Явления атмосферного электричества можно лицезреть любому человеку в повседневной жизни. Каждый из нас хоть и побаивается, а всё же восхищается красотой возникающих в небе молний, или же с восторгом наблюдает за искрами в воздухе. В рамках данной задачи вам предлагается поближе познакомиться с возникающими в атмосфере электрическими явлениями.
Часть A. Перезарядка дождевых капель (4.6 балла) Первая возникающая мысль о заряде дождевых капель состоит в том, что они при падении сохраняют тот же заряд, который несли внутри облаков, т.е в среднем равный нулю. Как показывает опыт, данное предположение неверно, и средний заряд падающих на поверхность Земли капель положительный. Данная часть задачи посвящена объяснению и количественному анализу этого явления. Вам наверняка известен закон Ома в дифференциальной форме: $$\vec{j}=\sigma\vec{E}{,} $$ где $\vec{j}$ и $\vec{E}$ — плотность тока и напряжённость электростатического поля в среде, а $\sigma$ — величина, обратная удельному сопротивлению и называющаяся проводимостью. В атмосферном воздухе величина плотности тока обусловлена движением положительно и отрицательно заряженных ионов, движение которых происходит независимо друг от друга, в силу чего можно написать: $$\vec{j}=\vec{j}_++\vec{j}_-{,} $$ где $\vec{j}_+$ и $\vec{j}_-$ — плотности токов, обусловленные движением положительно и отрицательно заряженных ионов соответственно. Каждая из плотностей тока оказывается пропорциональной напряжённости электростатического поля $\vec{E}$, поэтому закон Ома в дифференциальной форме для атмосферы записывается следующим образом: $$\vec{j}=\sigma_+\vec{E}+\sigma_-\vec{E}{.} $$ Здесь $\sigma_+$ характеризует плотность тока, обусловленную движением положительно заряженных ионов, а $\sigma_-$ — плотность тока, обусловленную движением отрицательно заряженных ионов. При этом $\sigma_+$ и $\sigma_-$ являются строго положительными величинами. Из положительности проводимостей $\sigma_+$ и $\sigma_-$ следует, что положительно заряженные ионы движутся вдоль направления электрического поля, а отрицательно заряженные ионы — противоположно ему. Разница между положительно и отрицательно заряженными ионами в атмосфере заключается не только в отличии знаков их зарядов, но и в их концентрациях. В Земной атмосфере преобладают положительные ионы, поэтому для неё всегда будем считать выполненным соотношение: $$\sigma_+{>}\sigma_-{.} $$ Перейдём непосредственно к постановке задачи. Водяная капля, которую можно считать проводящим шаром радиусом $R$, расположена в направленном вертикально вниз электростатическом поле напряжённостью $\vec{E}_0$. Капля движется в атмосфере с положительными и отрицательными ионами, проводимости которых равны $\sigma_+$ и $\sigma_-$ соответственно. Глобальной целью данной части задачи является нахождение стационарного заряда капли $Q_0$. При достаточно быстром падении капли по отношению к окружающему воздуху изменение заряда шара обусловлено только движением ионов к поверхности капли.
Пусть проводящий шар радиусом $R$, несущий заряд $Q$, помещён в однородное электростатическое поле напряжённостью $\vec{E}_0$. Определите полную напряжённость $\vec{E}$ электрического поля в точке с радиус-вектором $\vec{r}$ относительно центра шара, находящейся вне шара. Ответ выразите через $Q$, $\vec{E}_0$, $R$, $\varepsilon_0$ и $\vec{r}$. Пусть $\vec{n}$ — вектор нормали к поверхности шара, направленный наружу.
Пусть $\theta$ — угол между направлением вектора электростатического поля $\vec{E}_0$ и радиус-вектором $\vec{r}$ некоторой точки поверхности шара относительно его центра. Определите проекцию напряжённости электрического поля $E_n(\theta)$ на направление нормали. Ответ выразите через $Q$, $E_0$, $R$, $\varepsilon_0$ и $\theta$.
При каких значениях заряда $Q$ шара величина $E_n$ может обращаться в ноль? Ответ выразите через $E_0$, $\varepsilon_0$ и $R$. Далее во всех пунктах считайте, что заряд шара $Q$ попадает в найденный вами диапазон. Перейдём к анализу изменения заряда шара. Рассмотрим некоторый элемент его поверхности $dS$ с вектором нормали $\vec{n}$. Если в рассматриваемой точке поверхности шара напряжённость электростатического поля равна $\vec{E}$, то в единицу времени на данный участок поверхности поступает заряд $dq/dt$, равный: $$\cfrac{dq}{dt}=\begin{cases} -\sigma_-E_ndS\quad\text{при}\quad E_n{>}0\\ -\sigma_+E_ndS\quad\text{при}\quad E_n{<}0 \end{cases} $$ Совпадение знаков в обоих случаях обусловлено тем, что при $E_n{>}0$ на поверхность шара попадают отрицательные ионы, а при $E_n{<}0$ — положительные.
Пусть заряд шара равен $Q$. При каком значении угла $\theta_0$ компонента напряжённости $E_n(\theta_0)$ обращается в ноль? Ответ выразите через $Q$, $E_0$, $\varepsilon_0$ и $R$. Определите также, при каких значениях угла $\theta$ на поверхность шара попадают отрицательные ионы, а при каких — положительные. Ответы выразите через $\theta_0$.
Определите полную производную по времени заряда шара $dQ/dt$. Ответ выразите через $Q$, $E_0$, $\varepsilon_0$, $R$, $\sigma_+$, $\sigma_-$ и, если понадобится, $\theta_0$.
Определите стационарный заряд шара $Q_0$, при котором он остаётся постоянным во времени. Ответ выразите через $E_0$, $\varepsilon_0$, $R$, $\sigma_+$ и $\sigma_-$. Пусть $\Delta{Q}=Q-Q_0$ — отклонение заряда шара от стационарного. В момент времени $t=0$ отклонение заряда шара от стационарного составляло $\Delta{Q}_0=Q(0)-Q_0$, причём $|\Delta{Q}_0|\ll{Q}_0$.
При малых значениях $\Delta{Q}$ зависимость $\dot{Q}(\Delta{Q})$ можно представить в виде: $$\dot{Q}\approx A\Delta{Q}{.} $$\dot{Q}\approx A\Delta{Q}{.} $$\dot{Q}\approx A\Delta{Q}{.} $$ $$\dot{Q}\approx A\Delta{Q}{.} $$ $$\dot{Q}\approx A\Delta{Q}{.} $$ Выразите $A$ через $\sigma_+$, $\sigma_-$ и $\varepsilon_0$. Является ли найденное значение заряда $Q_0$ устойчивым? Ответ обоснуйте.
Часть B. Возникновение коронного разряда на острие (2.4 балла) Рассмотрим вопрос об аномальном увеличении напряжённости электростатического поля вблизи остроконечных предметов. Пусть проводником является вытянутый эллипсоид вращения, заданным уравнением: $$\cfrac{z^2}{a^2}+\cfrac{x^2+y^2}{b^2}=1{.} $$ Здесь $a$ и $b$ обозначают большую и малую полуоси эллипсоида соответственно. Ось $z$ эллипсоида ориентирована параллельно внешнему однородному электростатическому полю напряжённостью $\vec{E}_0$, направленному вертикально вниз. Можно показать, что напряжённость $\vec{E}$ электрического поля внутри изолированного равномерно заряженного по объёму эллипсоида вращения зависит линейно от координат $x{,}y{,}z$: $$\vec{E}=\cfrac{\rho}{\varepsilon_0}\left(Az\vec{e}_z+B(x\vec{e}_x+y\vec{e}_y)\right){.} $$ Здесь $A$ и $B$ $$A=\left(\cfrac{b}{c}\right)^2\left(\cfrac{a}{c}\cdot\ln\cfrac{a+c}{b}-1\right)\qquad B=\cfrac{a}{2c}\left(\cfrac{a}{c}-\left(\cfrac{b}{c}\right)^2\ln\cfrac{a+c}{b}\right){,} $$ где $c=\sqrt{a^2-b^2}$ — половина расстояния между фокусами эллипсоида. Если $b\ll{a}$, то указанные выражения можно приблизить следующими: $$A\approx \left(\cfrac{b}{a}\right)^2\left(\ln\cfrac{2a}{b}-1\right)\qquad B\approx\cfrac{1}{2}\left(1-\left(\cfrac{b}{a}\right)^2\ln\cfrac{2a}{b}\right) $$ Далее во всех пунктах, требующих подстановки $A$, используйте приближённое выражение. Задача о помещении проводящего эллипсоида в однородное электрическое поле, направленное параллельно его оси $z$, может быть решена аналогично задаче для проводящего шара: Рассмотрим два эллипсоида с совпадающей осью $z$, несущих заряды с постоянными плотностями $\rho$ и $-\rho$. Центр положительного эллипсоида имеет радиус—вектор $\vec{l}$ относительно центра отрицательно заряженного эллипсоида.
Получите зависимость отклонения заряда шара $\Delta{Q}$ от времени $t$. Ответ выразите через $\Delta{Q}_0$, $\varepsilon_0$, $\sigma_+$, $\sigma_-$ и $t$. Покажите также, что вид временной зависимости определяется только произведением $\sigma_+\sigma_-$. Далее мы изучим комплекс явлений, называемых грозовыми. Он охватывает целый ряд вопросов относящихся и к грозовым разрядам, то есть молниям, и к тлеющим разрядам, связанным с коронированием остроконечных предметов.
Определите вектор $\vec{E}$ напряжённости электростатического поля в области пересечения изолированных эллипсоидов. Ответ выразите через $\rho$, $\vec{l}$, $\varepsilon_0$ и $A$. Если расстояние $l$ между центрами эллипсоидов устремить к нулю, то их комбинацию можно рассматривать как один эллипсоид с постоянным вектором поляризации $\vec{P}$.
Рассмотрим изолированный равномерно поляризованный вдоль оси $z$ эллипсоид. Пусть напряжённость электростатического поля внутри эллипсоида равняется $\vec{E}$. Определите вектор поляризации эллипсоида $\vec{P}$. Ответ выразите через $\vec{E}$, $\varepsilon_0$ и $A$. Рассмотрим незаряженный проводящий эллипсоид, помещённый в однородное электростатическое поле напряжённостью $\vec{E}_0$, направленное вдоль оси $z$ эллипсоида.
Определите вектор поляризации $\vec{P}$ эллипсоида. Ответ выразите через $\vec{E}_0$, $\varepsilon_0$ и $A$. Определите также максимальную величину поверхностной плотности заряда $\sigma_{max}$ на поверхности эллипсоида. Ответ выразите через $P$.
Выразите полную компоненту напряжённости электростатического поля $E_n$ на поверхности проводника через поверхностную плотность заряда $\sigma$ и $\varepsilon_0$. Определите максимальную величину напряжённости $E_{max}$ электростатического поля на поверхности эллипсоида. Ответ выразите через $E_0$ и $A$. Рассмотрим половину равномерно поляризованного вдоль оси $z$ эллипсоида так, как показано на рисунке ниже. Своим экваториальным сечением он контактирует с бесконечной проводящей плоскостью.
В листах ответов приведён рисунок, на котором над бесконечной проводящей плоскостью расположен точечный диполь, дипольный момент которого направлен перпендикулярно плоскости. В листах ответов приведите электростатическое изображение диполя в проводящей плоскости. Используя полученный результат, приведите в листах ответов электростатическое изображение половины равномерно поляризованного эллипсоида вращения, контактирующего с проводящей плоскостью экваториальным сечением. Приведённые рассуждения могут быть использованы при изучении реальной конструкции: Рассмотрим проводник в форме половины вытянутого эллипсоида вращения с полуосями $a = 1\text{км}$ и $b = 1\text{мм}$, покоящегося своим экваториальным сечением на горизонтальной поверхности Земли, которую также можно считать проводящей. В атмосфере, на большом удалении от эллипсоида, присутствует направленное вертикально вниз электростатическое поле напряжённостью $E_0 = 100 \text{В}/\text{м}$.
Часть C. Извлечение электричества из атмосферы (1.6 балла) С помощью конструкции, похожей на рассмотренную в части $\mathrm{B}$ задачи, можно добиться извлечения электрического заряда из атмосферы. В данной части задачи проводимость атмосферного воздуха при нормальных условиях равна $\sigma_0$, а эффектами, описанными в части $\mathrm{A}$ задачи, можно пренебречь. Рассмотрим проводящий шар радиусом $R_0$, соединённый с Землёй длинным тонким прямолинейным проводом длиной $h \gg R_0$. Радиус провода считайте малым по сравнению с $R_0$. Электростатическое поле в атмосфере Земли можно принять постоянным, направленным вертикально вниз и равным $E_0$.
Покажите, что выражение для максимальной напряжённости электростатического поля $E_{max}$ совпадает с выражением, найденным в пункте $\mathrm{B4}$, и найдите его численное значение. Достаточно ли величины напряжённости электростатического поля $E_0$ для пробоя воздуха в какой—либо точке пространства, если он происходит при напряжённости, равной $E_\text{пр}=30~\text{кВ}/\text{см}$?
Принимая потенциал шара равным потенциалу на поверхности Земли, т.е нулю, определите величину заряда $q_0$ шара. Ответ выразите через $\varepsilon_0$, $E_0$, $R_0$ и $h$. Влиянием электростатического поля шара на электростатическое поле Земли можно пренебречь. Влиянием электростатического поля зарядов, расположенных на проводе, можно пренебречь во всём пространстве.
Определите величину силы тока $I$, перетекающего из атмосферы в шар, если проводимость воздуха во всей атмосфере можно принять равной $\sigma_0$. Ответ выразите через $E_0$, $R_0$, $h$, $\varepsilon_0$ и $\sigma_0$. Из результатов, полученных в предыдущих пунктах частей $\mathrm{B}$ и $\mathrm{C}$ видно, что величина напряжённости электростатического поля вблизи поверхности проводника может достигать достаточно больших величин, что приводит к ионизации ближайших к нему слоёв воздуха и сильному увеличению их проводимости. Для учёта данного эффекта будем считать, что проводящий шар находится внутри сферической оболочки с внутренним и внешним радиусами $R_0$ и $R$ соответственно, в которой расположен ионизированный воздух с проводимостью $\sigma$. На расстояниях $r{>}R$ от центра шара проводимость остаётся равной $\sigma_0$.Считайте распределение зарядов в среде стационарным, так что в любой точке пространства плотность заряда остаётся постоянной.В данной системе заряд располагается только на сферических поверхностях радиусами $R_0$ и $R$, причём на поверхности радиусом $R_0$ суммарный заряд равен $q_0$, а на поверхности радиусом $R$ — $q$ (см.рис).
Запишите выражение для условия равенства нулю потенциала шара. В уравнение могут войти $E_0$, $h$, $q_0$, $q$, $R_0$ и $R$.
Из условия равенства силы текущего тока $I$, пересекающего сферическую поверхность внутри и вне ионизированного слоя, получите уравнение, связывающее заряды $q_0$ и $q$. В уравнение также могут войти проводимости $\sigma_0$ и $\sigma$.
Определите величину силы тока $I$, перетекающего из атмосферы в шар в этом случае. Ответ выразите через $E_0$, $R_0$, $R$, $h$, $\varepsilon_0$, $\sigma_0$ и $\sigma$.
Часть D. Канал распространения молнии (2.4 балла) Исследуем образование и развитие грозового разряда. Для примера рассмотрим механизм образования молнии из острия, рассматриваемого в части $\mathrm{B}$ задачи. Проводник может создавать рядом с собой сильное электростатическое поле, вызывающее ионизацию воздуха. Ионизированный воздух ведёт себя как проводник относительно долгое время, так как процесс рекомбинации ионов в нём происходит медленно. В результате этого проводящая область пространства будет разрастаться, пока величины электростатического поля будет хватать для ионизации. Если образующаяся таким образом проводящая область (искровой канал) соединит облака и поверхность Земли, то по нему сможет течь электрический ток очень большой величины. Данная часть задачи посвящена оценке скорости образования искрового канала. Экспериментально получено, что она примерно равна скорости движения свободных электронов на границе проводящей области, где напряжённость поля равна критическому значению $E_\text{пр}$, при котором происходит ионизация. Предполагаемая модель явления выглядит следующим образом: В атмосферной области находятся электроны с зарядом $-e$, масса которых равна $m$. Также в атмосфере находятся нейтральные молекулы воздуха, масса $M$ которых во много раз превышает массу электронов, т.е $M\gg{m}$. Под воздействием электростатического поля электроны приобретают ускорение и сталкиваются с молекулами воздуха, при этом среднее расстояние, проходимое электронами между двумя последовательными столкновениями с молекулами воздуха, равняется $\lambda$. Величина $\lambda$ называется длиной свободного пробега. Молекулы воздуха при этом можно всегда считать неподвижными. Средняя кинетическая энергия теплового движения электронов равна $\overline{W}$ и настолько велика, что между двумя последовательными столкновениями практически не успевает измениться. Считайте, что величина $\overline{W}$ связана со средним значением скорости теплового движения электронов $\overline{v}_\text{т}$ соотношением: $$\overline{W}=\cfrac{m\overline{v}^2_\text{т}}{2}{.} $$ Вся данная конструкция расположена в однородном электрическом поле $\vec{E}$, направленном противоположно скорости распространения искрового канала. Средний вектор тепловой скорости теплового движения электронов равен нулю: $$\langle\vec{v}_\text{т}\rangle=0{.} $$ Тогда среднее перемещение электронов в направлении электростатического поля за время $\tau=\lambda/\overline{v}_\text{т}$, соответствующее характерному времени движения электрона между двумя последовательными столкновениями с молекулами воздуха, составляет: $$\langle\vec{S}\rangle=\langle\vec{v}_\text{т}\rangle\tau+\vec{a}\tau^2/2=\vec{a}\tau^2/2\Rightarrow \vec{u}=\cfrac{\langle\vec{S}\rangle}{\tau}=\cfrac{\vec{a}\tau}{2}{.} $$ Вектор $\vec{u}$ называется средней скоростью дрейфа электронов в электростатическом поле. Данная величина равна скорости распространения искрового канала.
Покажите, что при $R\approx R_0$ приближённое выражение для силы тока $I$ переходит в выражение, соответствующее отсутствию ионизированного слоя.
Определите величину дрейфовой скорости $u$ движения электронов. Ответ выразите через $e$, $E$, $\lambda$, $m$ и $\overline{v}_\text{т}$. Когда среднее значение кинетической энергии теплового движения электронов достигает стационарного значения $\overline{W}$ — средняя мощность потерь кинетической энергии электронов при столкновении с молекулами воздуха компенсируется работой электрического поля по перемещению электронов.
Из баланса энергии определите среднюю величину $\overline{\Delta{W}}$ потери кинетической энергии электрона при столкновении с молекулами воздуха. Ответ выразите через $e$, $E$, $\lambda$, $m$ и $\overline{W}$. Величина $\overline{\Delta{W}}$ также может быть найдена непосредственно из анализа столкновений. Для определения величины $\overline{\Delta W}$ примем следующую модель:
Получите точное выражение для величины $\overline{\Delta{W}}/\overline{W}$. Ответ выразите через $m$ и $M$. Упростите ваш ответ с учётом $m\ll{M}$. Если вы не смогли решить этот пункт — в дальнейшем считайте, что $\overline{\Delta{W}}/\overline{W}=m/M$.
Определите стационарное значение кинетической энергии теплового движения электронов $\overline{W}$ и скорости образования искрового канала $u$. Ответы выразите через $m$, $M$, $e$, $E$ и $\lambda$. Рассчитайте полученные значения.
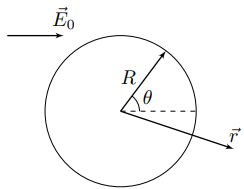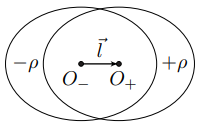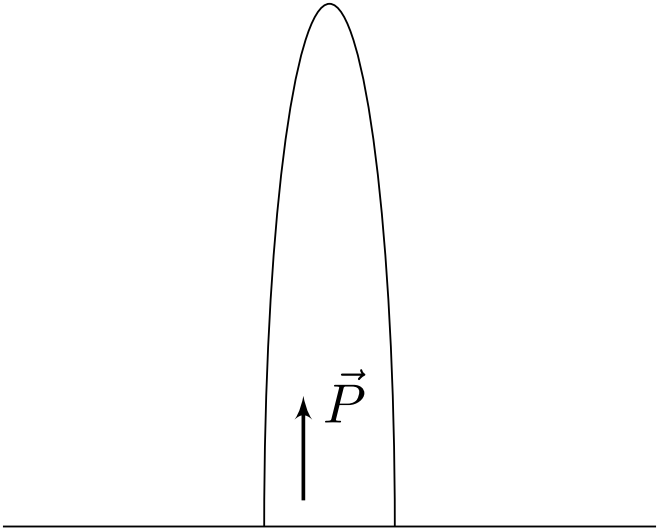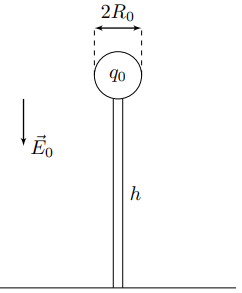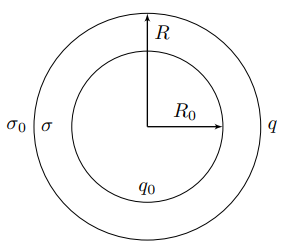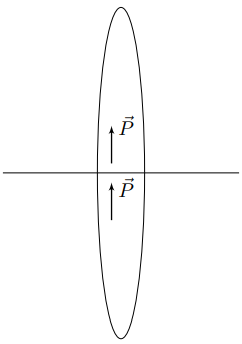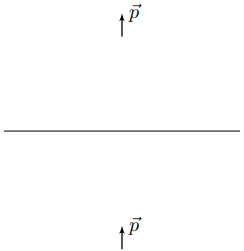
Пусть проводящий шар радиусом $R$, несущий заряд $Q$, помещён в однородное электростатическое поле напряжённостью $\vec{E}_0$. Определите полную напряжённость $\vec{E}$ электрического поля в точке с радиус-вектором $\vec{r}$ относительно центра шара, находящейся вне шара. Ответ выразите через $Q$, $\vec{E}_0$, $R$, $\varepsilon_0$ и $\vec{r}$.
Решение: Рассмотрим для начала незаряженный шар, помещённый в однородное поле напряжённостью $\vec{E}_0$. Внутри шара напряжённость электрического поля равняется нулю, а снаружи представляет собой суперпозицию электрического поля с напряжённостью $\vec{E}_0$ и поля электрического диполя с дипольным моментом $\vec{p}$ в его центре:$$\vec{E}=\vec{E}_0+\cfrac{1}{4\pi\varepsilon_0}\left(\cfrac{3\bigl(\vec{p}\cdot\vec{r}\bigr)\vec{r}}{r^5}-\cfrac{\vec{p}}{r^3}\right){.}$$Величину дипольного момента можно определить из условия равенства нулю тангенциальной компоненты напряжённости электрического поля в любой точке поверхности шара:$$\bigl[\vec{E}\times\vec{r}\bigr]=0\Rightarrow \vec{p}=4\pi\varepsilon_0R^3\vec{E}_0{.}$$Таким образом, в данной конструкции:$$\vec{E}=\vec{E}_0\left(1-\cfrac{R^3}{r^3}\right)+\cfrac{3\bigl(\vec{E}_0\cdot\vec{r}\bigr)\vec{r}}{r^2}\cfrac{R^3}{r^3}{.}$$Если шар несёт заряд $Q$, если к найденному выше распределению добавить распределение этого заряда $Q$ равномерно по поверхности, то электрическое поле внутри шара останется равным нулю, как и его тангенциальная компонента на поверхности шара.Прибавляя электрическое поле равномерно заряженного по поверхности шара, получим:
Ответ: $$\vec{E}=\vec{E}_0\left(1-\cfrac{R^3}{r^3}\right)+\cfrac{3\bigl(\vec{E}_0\cdot\vec{r}\bigr)\vec{r}}{r^2}\cfrac{R^3}{r^3}+\cfrac{Q\vec{r}}{4\pi\varepsilon_0r^3}{.}$$

Пусть $\theta$ — угол между направлением вектора электростатического поля $\vec{E}_0$ и радиус-вектором $\vec{r}$ некоторой точки поверхности шара относительно его центра.  Определите проекцию напряжённости электрического поля $E_n(\theta)$ на направление нормали. Ответ выразите через $Q$, $E_0$, $R$, $\varepsilon_0$ и $\theta$.
Решение: При $R=r$ получим:$$\vec{E}=\cfrac{Q\vec{r}}{4\pi\varepsilon_0R^3}+\cfrac{3\bigl(\vec{E}_0\cdot\vec{r}\bigr)\vec{r}}{R^2}{.}$$Проецируя на направление вектора нормали, получим:
Ответ: $$E_n=\cfrac{Q}{4\pi\varepsilon_0R^2}+3E_0\cos\theta$$

При каких значениях заряда $Q$ шара величина $E_n$ может обращаться в ноль? Ответ выразите через $E_0$, $\varepsilon_0$ и $R$.  Далее во всех пунктах считайте, что заряд шара $Q$ попадает в найденный вами диапазон.
Решение: Условие равенства нулю компоненты электростатического поля $E_n$ можно записать в виде:$$Q=-12\pi\varepsilon_0R^2E_0\cos\theta{.}$$Поскольку $\cos\theta\in[-1{;}1]$, имеем:
Ответ: $$Q\in\bigl[-12\pi R^2\varepsilon_0E_0{;}12\pi R^2\varepsilon_0E_0\bigr]{.}$$

Пусть заряд шара равен $Q$. При каком значении угла $\theta_0$ компонента напряжённости $E_n(\theta_0)$ обращается в ноль? Ответ выразите через $Q$, $E_0$, $\varepsilon_0$ и $R$.  Определите также, при каких значениях угла $\theta$ на поверхность шара попадают отрицательные ионы, а при каких — положительные. Ответы выразите через $\theta_0$.
Решение: Величина $E_n$ обращается в ноль при угле $\theta_0$, равном: Положительные ионы попадают на поверхность шара при $E_n{<}0$, а отрицательные — при $E_n{>}0$. Таким образом:
Ответ: $$\theta_0=\arccos\left(-\cfrac{Q}{12\pi R^2\varepsilon_0E_0}\right){.}$$  Положительные ионы попадают на поверхность шара при $E_n{<}0$, а отрицательные — при $E_n{>}0$. Таким образом:
Ответ: Отрицательные ионы попадают на поверхность шара при $\theta\in[0{,}\theta_0]$;Положительные ионы попадают на поверхность шара при $\theta\in[\theta_0{,}\pi]$.

Определите полную производную по времени заряда шара $dQ/dt$. Ответ выразите через $Q$, $E_0$, $\varepsilon_0$, $R$, $\sigma_+$, $\sigma_-$ и, если понадобится, $\theta_0$.
Решение: С учётом определённых в предыдущем пункте областей, величина $dQ/dt$ определяется выражением:$$\cfrac{dQ}{dt}=\cfrac{dQ_-}{dt}+\cfrac{dQ_+}{dt}{,}$$где $dQ_+/dt$ и $dQ_-/dt$ обозначают силы тока, текущего на поверхность шара со стороны положительных и отрицательных ионов соответственно.Для $dQ_+/dt$ и $dQ_-/dt$ имеем:$$\cfrac{dQ_-}{dt}=-\sigma_-\int\limits_{0}^{\theta_0}E_n(\theta)\cdot2\pi R^2\sin\theta d\theta\qquad \cfrac{dQ_+}{dt}=-\sigma_+\int\limits_{\theta_0}^{\pi}E_n(\theta)\cdot 2\pi R^2\sin\theta d\theta{.}$$Определим $dQ_-/dt$:$$\cfrac{dQ_-}{dt}=-\sigma_-\int\limits_{0}^{\theta_0}E_n(\theta)\cdot2\pi R^2\sin\theta d\theta=-\sigma_-\int\limits_{0}^{\theta_0}\left(\cfrac{Q}{2\varepsilon_0}+6\pi R^2R_0\cos\theta\right)\sin\theta d\theta{,}$$или же:$$\cfrac{dQ_-}{dt}=-\sigma_-\left(\cfrac{Q(1-\cos\theta_0)}{2\varepsilon_0}+3\pi R^2E_0\sin^2\theta_0\right){.}$$Аналогично для $dQ_+/dt$:$$\cfrac{dQ_+}{dt}=-\sigma_+\int\limits_{\theta_0}^{\pi}E_n(\theta)\cdot 2\pi R^2\sin\theta d\theta=-\sigma_+\int\limits_{\theta_0}^{\pi}\left(\cfrac{Q}{2\varepsilon_0}+6\pi R^2E_0\cos\theta\right)\sin\theta d\theta{,}$$или же:$$\cfrac{dQ_+}{dt}=-\sigma_+\left(\cfrac{Q(1+\cos\theta_0)}{2\varepsilon_0}-3\pi R^2E_0\sin^2\theta_0\right){.}$$Складывая, находим:
Ответ: $$\cfrac{dQ}{dt}=-\cfrac{Q(\sigma_++\sigma_-)}{2\varepsilon_0}+(\sigma_+-\sigma_-)\left(3\pi R^2E_0\sin^2\theta_0-\cfrac{Q\cos\theta_0}{2\varepsilon_0}\right){.}$$

Определите стационарный заряд шара $Q_0$, при котором он остаётся постоянным во времени. Ответ выразите через $E_0$, $\varepsilon_0$, $R$, $\sigma_+$ и $\sigma_-$.
Решение: В стационарном режиме $dQ/dt=0$, откуда имеем:$$-\cfrac{Q_0(\sigma_++\sigma_-)}{2\varepsilon_0}+(\sigma_+-\sigma_-)\left(3\pi R^2E_0\sin^2\theta_0-\cfrac{Q_0\cos\theta_0}{2\varepsilon_0}\right)=0{.}$$Подставляя $\theta_0$, получим:$$-\cfrac{Q_0(\sigma_++\sigma_-)}{2\varepsilon_0}+(\sigma_+-\sigma_-)\left(3\pi R^2E_0-\cfrac{Q^2_0}{48\pi\varepsilon^2_0R^2E_0}+\cfrac{Q^2_0}{24\pi\varepsilon^2_0R^2E_0}\right)=0{,}$$или же:$$Q^2_0-Q_0\cfrac{24\pi R^2\varepsilon_0E_0(\sigma_++\sigma_-)}{(\sigma_+-\sigma_-)}+144\pi^2R^4\varepsilon^2_0E^2_0=0{.}$$Для корней квадратного уравнения имеем:$$Q_0=\cfrac{12\pi R^2\varepsilon_0E_0}{\sigma_+-\sigma_-}\left(\sigma_++\sigma_-\pm\sqrt{(\sigma_++\sigma_-)^2-(\sigma_+-\sigma_-)^2}\right){,}$$или же:$$Q_0=\cfrac{12\pi R^2\varepsilon_0E_0(\sqrt{\sigma_+}\pm\sqrt{\sigma_-})^2}{\sigma_+-\sigma-}=12\pi R^2\varepsilon_0E_0\left(\cfrac{\sqrt{\sigma_+}+\sqrt{\sigma_-}}{\sqrt{\sigma_+}-\sqrt{\sigma_-}}\right)^{\pm1}{.}$$Учитывая, что $Q{<}12\pi R^2\varepsilon_0E_0$, выбираем корень со знаком минус:
Ответ: $$Q_0=12\pi R^2\varepsilon_0E_0\left(\cfrac{\sqrt{\sigma_+}-\sqrt{\sigma_-}}{\sqrt{\sigma_+}+\sqrt{\sigma_-}}\right){.}$$

При малых значениях $\Delta{Q}$ зависимость $\dot{Q}(\Delta{Q})$ можно представить в виде:  $$\dot{Q}\approx A\Delta{Q}{.}  $$  Выразите $A$ через $\sigma_+$, $\sigma_-$ и $\varepsilon_0$.  Является ли найденное значение заряда $Q_0$ устойчивым? Ответ обоснуйте.
Решение: Выражение для $\dot{Q}$ можно записать в следующей форме:$$\dot{Q}=aQ^2-bQ+c{.}$$Раскладывая вблизи значения $Q=Q_0$, получим:$$\dot{Q}=a(Q_0+\Delta{Q})^2-b(Q_0+\Delta{Q})+c\approx -(b-2aQ_0)\Delta{Q}{.}$$Подставим $a$, $b$ и $Q_0$:$$\dot{Q}\approx -\left(\cfrac{\sigma_++\sigma_-}{2\varepsilon_0}-\cfrac{(\sigma_+-\sigma_-)Q_0}{24\pi R^2\varepsilon^2_0E_0}\right)\Delta{Q}{,}$$или же:$$\dot{Q}=-\cfrac{1}{2\varepsilon_0}\left(\sigma_++\sigma_—\left(\sqrt{\sigma_+}-\sqrt{\sigma_-}\right)^2\right)\Delta{Q}=-\cfrac{\sqrt{\sigma_+\sigma_-}}{\varepsilon_0}\Delta{Q}{.}$$Таким образом: Поскольку $A{<}0$:
Ответ: $$A=-\cfrac{\sqrt{\sigma_+\sigma_-}}{\varepsilon_0}{.}$$  Поскольку $A{<}0$:
Ответ: Значение заряда $Q_0$ является устойчивым.

Получите зависимость отклонения заряда шара $\Delta{Q}$ от времени $t$. Ответ выразите через $\Delta{Q}_0$, $\varepsilon_0$, $\sigma_+$, $\sigma_-$ и $t$. Покажите также, что вид временной зависимости определяется только произведением $\sigma_+\sigma_-$.
Решение: Для нахождения зависимости $\Delta{Q}(t)$ разделим переменные:$$\cfrac{dQ}{\Delta{Q}}=-\cfrac{\sqrt{\sigma_+\sigma_-}dt}{\varepsilon_0}{.}$$Интегрируя, находим:
Ответ: $$\Delta{Q}(t)=\Delta{Q}_0\exp\left(-\cfrac{\sqrt{\sigma_+\sigma_-}t}{\varepsilon_0}\right){.}$$

Определите вектор $\vec{E}$ напряжённости электростатического поля в области пересечения изолированных эллипсоидов. Ответ выразите через $\rho$, $\vec{l}$, $\varepsilon_0$ и $A$.
Решение: Координата $z_+$ относительно центра положительно заряженного эллипсоида равна $z-l$, а координаты $y_+$ и $z_+$ равны координатам $y$ и $z$ соответственно.Отсюда:$$\vec{E}=\cfrac{\rho}{\varepsilon_0}\left(A(z_+-z)\vec{e}_z+B(y_+-y)\vec{e}_y+B(x_+-x)\vec{e}_x\right){.}$$Подставляя соотношения между координатами, получим:$$\vec{E}=-\cfrac{\rho Al\vec{e}_z}{\varepsilon_0}{,}$$или же:
Ответ: $$\vec{E}=-\cfrac{\rho A\vec{l}}{\varepsilon_0}{.}$$

Рассмотрим изолированный равномерно поляризованный вдоль оси $z$ эллипсоид.  Пусть напряжённость электростатического поля внутри эллипсоида равняется $\vec{E}$. Определите вектор поляризации эллипсоида $\vec{P}$. Ответ выразите через $\vec{E}$, $\varepsilon_0$ и $A$.
Решение: В предельном переходе величина $\rho\vec{l}$ по определению представляет собой вектор поляризации $\vec{P}$. Таким образом:$$\vec{E}=-\cfrac{A\vec{P}}{\varepsilon_0}{.}$$Таким образом:
Ответ: $$\vec{P}=-\cfrac{\varepsilon_0\vec{E}}{A}{.}$$

Определите вектор поляризации $\vec{P}$ эллипсоида. Ответ выразите через $\vec{E}_0$, $\varepsilon_0$ и $A$.  Определите также максимальную величину поверхностной плотности заряда $\sigma_{max}$ на поверхности эллипсоида. Ответ выразите через $P$.
Решение: При помещении проводящего эллипсоида в однородное электрическое поле, внутри эллипсоида напряжённость электрического поля должна оказаться равной нулю. Это реализуется, если напряжённость собственного электрического поля эллипсоида $\vec{E}=-\vec{E}_0$, при этом все граничные условия автоматически будут выполнены.Таким образом: Величина поверхностной плотности заряда $\sigma$ определяется выражением:$$\sigma=\vec{P}\cdot\vec{n}{,}$$где $\vec{n}$ — вектор нормали к поверхности проводника, направленный наружу.Максимальное значение достигается, его вектор поляризации оказывается направлен вдоль вектора нормали, т.е в вершине эллипсоида.Таким образом:
Ответ: $$\vec{P}=\cfrac{\varepsilon_0\vec{E}_0}{A}{.}$$  Величина поверхностной плотности заряда $\sigma$ определяется выражением:$$\sigma=\vec{P}\cdot\vec{n}{,}$$где $\vec{n}$ — вектор нормали к поверхности проводника, направленный наружу.Максимальное значение достигается, его вектор поляризации оказывается направлен вдоль вектора нормали, т.е в вершине эллипсоида.Таким образом:
Ответ: $$\sigma_{max}=P{.}$$

Выразите полную компоненту напряжённости электростатического поля $E_n$ на поверхности проводника через поверхностную плотность заряда $\sigma$ и $\varepsilon_0$.  Определите максимальную величину напряжённости $E_{max}$ электростатического поля на поверхности эллипсоида. Ответ выразите через $E_0$ и $A$.
Решение: Воспользуемся теоремой Гаусса для напряжённости электростатического поля. Выберем в качестве Гауссовой поверхности цилиндрическую, основания которой параллельны поверхности проводника. Основания расположены бесконечно близко к поверхности проводника, при этом одно из них расположено внутри проводника, а другое — снаружи.Получим:$$\oint_S\vec{E}\cdot d\vec{S}=(\vec{E}_n-0)dS=\cfrac{q}{\varepsilon_0}=\cfrac{\sigma dS}{\varepsilon_0}\Rightarrow E_n=\cfrac{\sigma}{\varepsilon_0}{.}$$Таким образом, величина электрического поля на поверхности проводника прямо пропорциональна величине поверхностной плотности зарядов, и, соответственно, максимальна в точке со значением $\sigma_{max}$:$$E_{max}=\cfrac{\sigma_{max}}{\varepsilon_0}=\cfrac{P}{\varepsilon_0}{.}$$Подставляя $P$, находим:
Ответ: $$E_{max}=\cfrac{E_0}{A}{.}$$

В листах ответов приведён рисунок, на котором над бесконечной проводящей плоскостью расположен точечный диполь, дипольный момент которого направлен перпендикулярно плоскости. В листах ответов приведите электростатическое изображение диполя в проводящей плоскости.  Используя полученный результат, приведите в листах ответов электростатическое изображение половины равномерно поляризованного эллипсоида вращения, контактирующего с проводящей плоскостью экваториальным сечением.
Решение: Известно, что электростатическое изображение точечного заряда $q$ в плоскости расположено на том же расстоянии от плоскости, что и заряд $q$, и несёт заряд, равный $-q$. Воспользуемся этим и получим электростатическое изображение точечного диполя в плоскости.Поскольку изображение более удалённого от плоскости заряда также является более удалённым и меняет знак, дипольный момент сохраняет не только величину, но и направление:  Используя данный факт, становится понятно, что электростатическое изображение половины равномерно поляризованного эллипсоида в проводящей плоскости дополняет его до целого:

Покажите, что выражение для максимальной напряжённости электростатического поля $E_{max}$ совпадает с выражением, найденным в пункте $\mathrm{B4}$, и найдите его численное значение. Достаточно ли величины напряжённости электростатического поля $E_0$ для пробоя воздуха в какой—либо точке пространства, если он происходит при напряжённости, равной $E_\text{пр}=30~\text{кВ}/\text{см}$?
Решение: Если электростатическое поле плоскости равняется $\vec{E}_0$, то такое распределение заряда, что исходная половина эллипсоида поляризована равномерно, а электростатическое изображение эллипсоида дополняет его до целого, удовлетворяет всем граничным условиям, поскольку напряжённость электростатического поля эллипсоида направлена перпендикулярно плоской поверхности в любой её точке. По теореме о единственности решения электростатических задач данное распределение заряда является единственным верным.Таким образом:
Ответ: $$E_{max}=\left(\cfrac{a}{b}\right)^2\cfrac{E_0}{\ln\cfrac{2a}{b}-1}\approx 7{.}4\cdot 10^{12}~\text{В}/\text{м}{.}$$
Ответ: Величины $E_0$ достаточно для пробоя воздуха.

Принимая потенциал шара равным потенциалу на поверхности Земли, т.е нулю, определите величину заряда $q_0$ шара. Ответ выразите через $\varepsilon_0$, $E_0$, $R_0$ и $h$.  Влиянием электростатического поля шара на электростатическое поле Земли можно пренебречь. Влиянием электростатического поля зарядов, расположенных на проводе, можно пренебречь во всём пространстве.
Решение: Потенциал на поверхности шара должен быть равен нулю.Поскольку влиянием провода можно пренебречь — получим:$$\Delta\varphi=E_0h+\cfrac{kq}{R_0}=0{,}$$откуда:
Ответ: $$q=-4\pi\varepsilon_0R_0hE_0{.}$$

Определите величину силы тока $I$, перетекающего из атмосферы в шар, если проводимость воздуха во всей атмосфере можно принять равной $\sigma_0$. Ответ выразите через $E_0$, $R_0$, $h$, $\varepsilon_0$ и $\sigma_0$.
Решение: Воспользуемся законом Ома в дифференциальной форме:$$\vec{j}=\sigma_0\vec{E}{.}$$Поскольку поверхность сферическая, имеем:$$I=-4\pi R^2_0j=-4\pi R^2_0\sigma_0E{.}$$Для электрического поля имеем:$$E=\cfrac{q}{4\pi\varepsilon_0R^2_0}=-\cfrac{E_0h}{R_0}{,}$$откуда:
Ответ: $$I=4\pi R_0h\sigma_0E_0{.}$$

Запишите выражение для условия равенства нулю потенциала шара. В уравнение могут войти $E_0$, $h$, $q_0$, $q$, $R_0$ и $R$.
Решение: Потенциал в центре шара складывается из потенциала электростатического поля Земли, а также потенциала сферических поверхностей:$$\varphi(h)-\varphi(0)=E_0h+\cfrac{kq_0}{R_0}+\cfrac{kq}{R}=0{.}$$Таким образом:
Ответ: $$E_0h+\cfrac{1}{4\pi\varepsilon_0}\left(\cfrac{q_0}{R_0}+\cfrac{q}{R}\right)=0{.}$$

Из условия равенства силы текущего тока $I$, пересекающего сферическую поверхность внутри и вне ионизированного слоя, получите уравнение, связывающее заряды $q_0$ и $q$. В уравнение также могут войти проводимости $\sigma_0$ и $\sigma$.
Решение: В ионизированной области имеем:$$I=-4\pi R^2\sigma E_{in}=-\cfrac{q_0\sigma}{\varepsilon_0}{.}$$Вне ионизированного слоя имеем:$$I=-4\pi R^2\sigma_0E_{out}=-\cfrac{(q_0+q)\sigma_0}{\varepsilon_0}{.}$$Приравнивая, получим:
Ответ: $$(q_0+q)\sigma_0=q_0\sigma{.}$$

Определите величину силы тока $I$, перетекающего из атмосферы в шар в этом случае. Ответ выразите через $E_0$, $R_0$, $R$, $h$, $\varepsilon_0$, $\sigma_0$ и $\sigma$.
Решение: Определим величину заряда $q_0$:$$E_0h=-\cfrac{1}{4\pi\varepsilon_0}\left(\cfrac{q_0}{R_0}+\cfrac{q}{R}\right)=-\cfrac{q_0}{4\pi\varepsilon_0R_0}\left(1+\cfrac{R_0}{R}\left(\cfrac{\sigma}{\sigma_0}-1\right)\right){,}$$откуда:$$q_0=-\cfrac{4\pi\varepsilon_0R_0hE_0}{1+\cfrac{R_0}{R}\left(\cfrac{\sigma}{\sigma_0}-1\right)}{.}$$Подставляя в выражение для $I$, находим:
Ответ: $$I=\cfrac{4\pi R_0h\sigma E_0}{1+\cfrac{R_0}{R}\left(\cfrac{\sigma}{\sigma_0}-1\right)}{.}$$

Покажите, что при $R\approx R_0$ приближённое выражение для силы тока $I$ переходит в выражение, соответствующее отсутствию ионизированного слоя.
Решение: При $R\approx R_0$ и $\sigma\gg\sigma_0$ получим:
Ответ: $$I\approx 4\pi Rh\sigma_0E_0{.}$$

Определите величину дрейфовой скорости $u$ движения электронов. Ответ выразите через $e$, $E$, $\lambda$, $m$ и $\overline{v}_\text{т}$.
Решение: В рамках указанной модели:$$u=\cfrac{a\tau}{2}{.}$$Для $a$ и $\tau$ имеем:$$a=\cfrac{eE}{m}\qquad \tau=\cfrac{\lambda}{\overline{v}_\text{т}}{,}$$откуда:
Ответ: $$u=\cfrac{eE\lambda}{2m\overline{v}_\text{т}}{.}$$

Из баланса энергии определите среднюю величину $\overline{\Delta{W}}$ потери кинетической энергии электрона при столкновении с молекулами воздуха. Ответ выразите через $e$, $E$, $\lambda$, $m$ и $\overline{W}$.
Решение: В среднем за одно столкновение частица теряет энергию $\Delta{W}$, причём за время $\tau$. Тогда средняя мощность потерь энергии частицы должна компенсироваться работой электростатического поля:$$\overline{\Delta{W}}=eEu\tau{.}$$Подставляя $u$ и $\tau$, получим:$$\overline{\Delta{W}}=\cfrac{e^2E^2\lambda^2}{2m\overline{v}^2_\text{т}}{,}$$или же:
Ответ: $$\overline{\Delta{W}}=\cfrac{(eE\lambda)^2}{4\overline{W}}{.}$$

Получите точное выражение для величины $\overline{\Delta{W}}/\overline{W}$. Ответ выразите через $m$ и $M$. Упростите ваш ответ с учётом $m\ll{M}$.  Если вы не смогли решить этот пункт — в дальнейшем считайте, что $\overline{\Delta{W}}/\overline{W}=m/M$.
Решение: Воспользуемся методом векторных диаграмм скоростей. Поскольку изначально тяжёлый ион массой $M$ неподвижен — скорость движения центра масс системы $v_c=mv/(m+M)$ равна скорости движения тяжёлого иона относительно центра масс.Тогда, если сразу после соударения скорость тяжёлого иона относительно центра масс образует угол $\varphi$ со скоростью налетающего электрона, в лабораторной системе отсчёта скорость тяжёлого иона составляет:$$v_M=2v_C\cos(\varphi/2){,}$$откуда для кинетической энергии $K_M$ тяжёлого иона в лабораторной системе отсчёта находим:$$K_M=2Mv^2_C\cos^2(\varphi/2)=\cfrac{Mm^2v^2(1+\cos\varphi)}{(m+M)^2}{.}$$Произведём усреднение, как указано в условии задачи:$$\overline{\Delta W}=\cfrac{Mm^2v^2}{4\pi(m+M)^2}\int\limits_{0}^{\pi}(1+\cos\varphi)\cdot 2\pi\sin\varphi d\varphi=\cfrac{Mm^2v^2}{(m+M)^2}{.}$$Учитывая, что $W=mv^2/2$, находим:
Ответ: $$\cfrac{\overline{\Delta{W}}}{\overline{W}}=\cfrac{2Mm}{(M+m)^2}\approx\cfrac{2m}{M}{.}$$

Определите стационарное значение кинетической энергии теплового движения электронов $\overline{W}$ и скорости образования искрового канала $u$. Ответы выразите через $m$, $M$, $e$, $E$ и $\lambda$. Рассчитайте полученные значения.
Решение: Воспользуемся выражениями для $\Delta{W}$, полученными в пунктах $\mathrm{B2}$ и $\mathrm{B3}$:$$\overline{\Delta{W}}=\cfrac{2m\overline{W}}{M}=\cfrac{(eE\lambda)^2}{4\overline{W}}{,}$$откуда: Воспользуемся выражением для $u$:$$u=\cfrac{eE\lambda}{2m\overline{v}_\text{т}}=\cfrac{eE\lambda}{2\sqrt{2Wm}}{.}$$Подставляя выражение для $W$, находим:
Ответ: $$\overline{W}=\cfrac{1}{2}\sqrt{\cfrac{M}{2m}}eE\lambda\approx 4{.}2\cdot 10^{-17}~\text{Дж}{.}$$  Воспользуемся выражением для $u$:$$u=\cfrac{eE\lambda}{2m\overline{v}_\text{т}}=\cfrac{eE\lambda}{2\sqrt{2Wm}}{.}$$Подставляя выражение для $W$, находим:
Ответ: $$u=\cfrac{1}{2}\sqrt{\cfrac{eE\lambda\sqrt{2}}{\sqrt{Mm}}}\approx 27{.}6~\text{км}/\text{с}{.}$$
Темы:
T, Электростатика, Напряженность, Электромагнетизм, МКТ, Сборы XY, X, Расчет полей, 2024